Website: walmart
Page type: billing-address
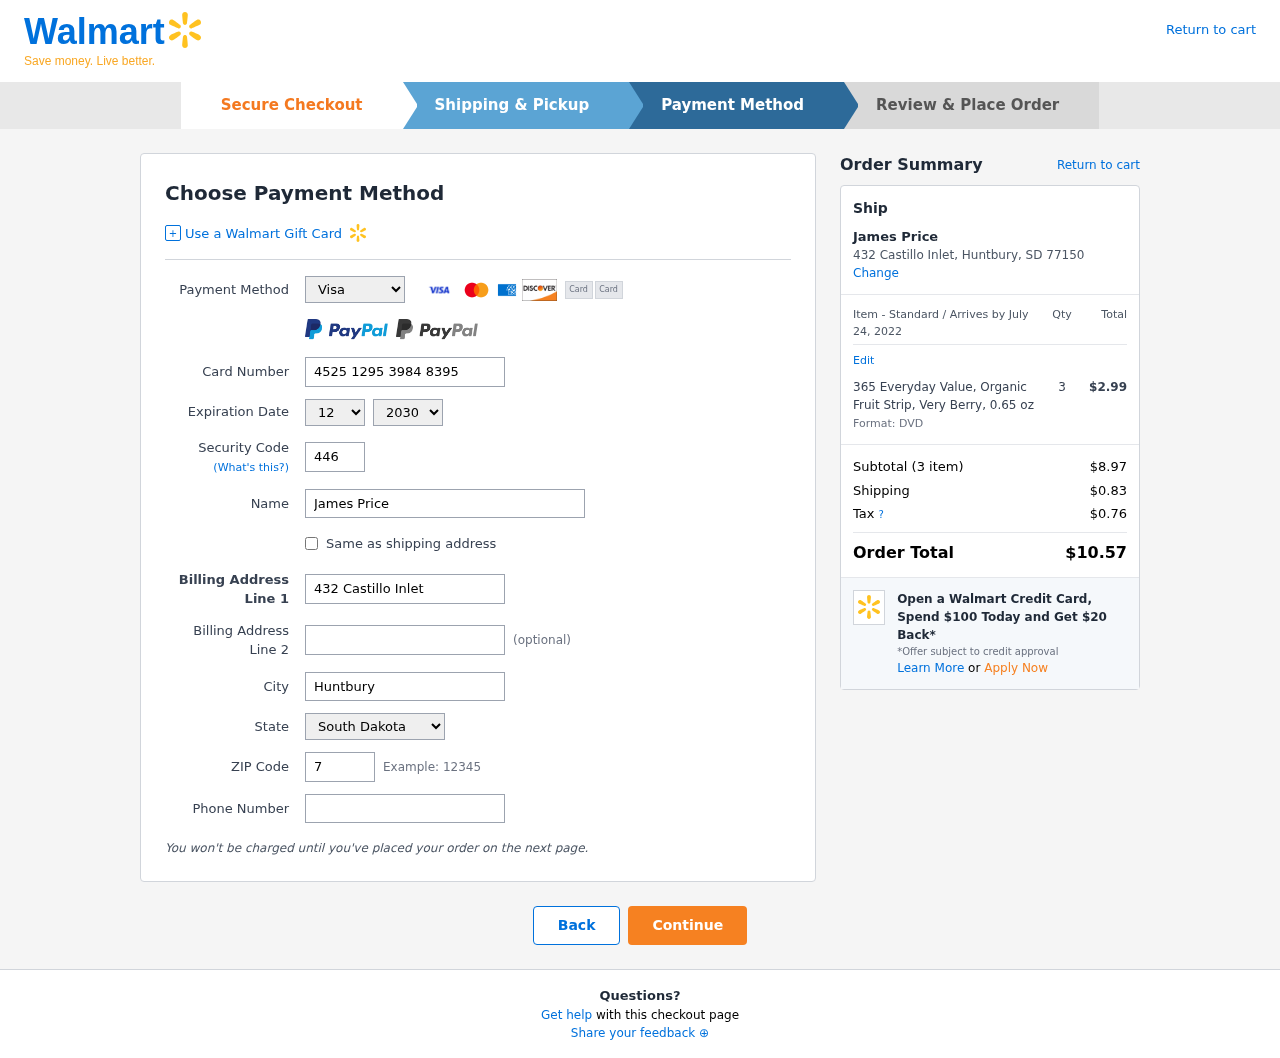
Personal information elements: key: PII_CARD_CVV
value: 446
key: PII_CARD_EXPIRY_MONTH
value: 12
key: PII_CARD_EXPIRY_YEAR
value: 30
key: PII_CARD_NUMBER
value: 4525 1295 3984 8395
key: PII_CARD_TYPE
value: Visa
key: PII_CITY
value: Huntbury
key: PII_CITY_STATE_ZIP
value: Huntbury, SD 77150
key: PII_FULLNAME
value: James Price
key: PII_PHONE
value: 3378205837
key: PII_POSTCODE
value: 77150
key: PII_STATE
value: South Dakota
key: PII_STREET
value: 432 Castillo Inlet
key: PII_FULLNAME2
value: James Price
Product elements: key: PRODUCT1_NAME
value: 365 Everyday Value, Organic Fruit Strip, Very Berry, 0.65 oz
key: PRODUCT1_PRICE
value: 2.99
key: PRODUCT1_QUANTITY
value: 3
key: PRODUCT1_DESC
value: Format: DVD
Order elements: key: ORDER_DELIVERY_DATE
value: July 24, 2022
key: ORDER_NUM_ITEMS
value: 3
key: ORDER_SUBTOTAL
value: $8.97
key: ORDER_SHIPPING_COST
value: $0.83
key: ORDER_TAX
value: $0.76
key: ORDER_TOTAL
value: $10.57